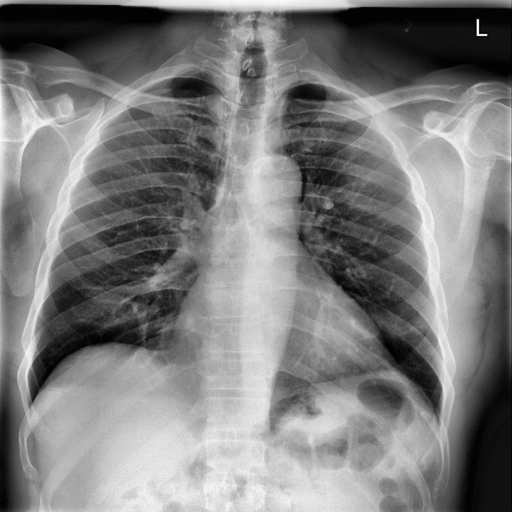
Finding: NORMAL